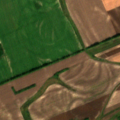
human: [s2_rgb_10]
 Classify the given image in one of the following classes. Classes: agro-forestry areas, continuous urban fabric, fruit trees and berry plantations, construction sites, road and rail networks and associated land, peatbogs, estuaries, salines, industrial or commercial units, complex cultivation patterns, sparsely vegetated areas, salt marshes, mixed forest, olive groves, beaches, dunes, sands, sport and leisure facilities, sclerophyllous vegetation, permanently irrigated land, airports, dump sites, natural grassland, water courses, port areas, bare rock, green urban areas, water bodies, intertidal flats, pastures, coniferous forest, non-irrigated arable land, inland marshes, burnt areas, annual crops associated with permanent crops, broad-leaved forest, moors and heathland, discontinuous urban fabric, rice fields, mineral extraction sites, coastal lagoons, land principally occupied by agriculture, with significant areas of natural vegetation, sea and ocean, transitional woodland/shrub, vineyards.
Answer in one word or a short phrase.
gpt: non-irrigated arable land